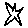
Label: star